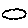
Label: cloud